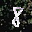
Label: 8